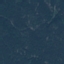
Label: Forest